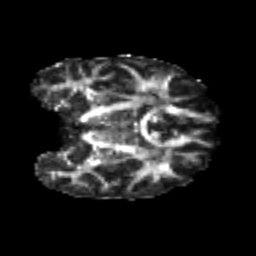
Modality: FA
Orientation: coronal
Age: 20
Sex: female
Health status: healthy
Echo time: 0.074 s